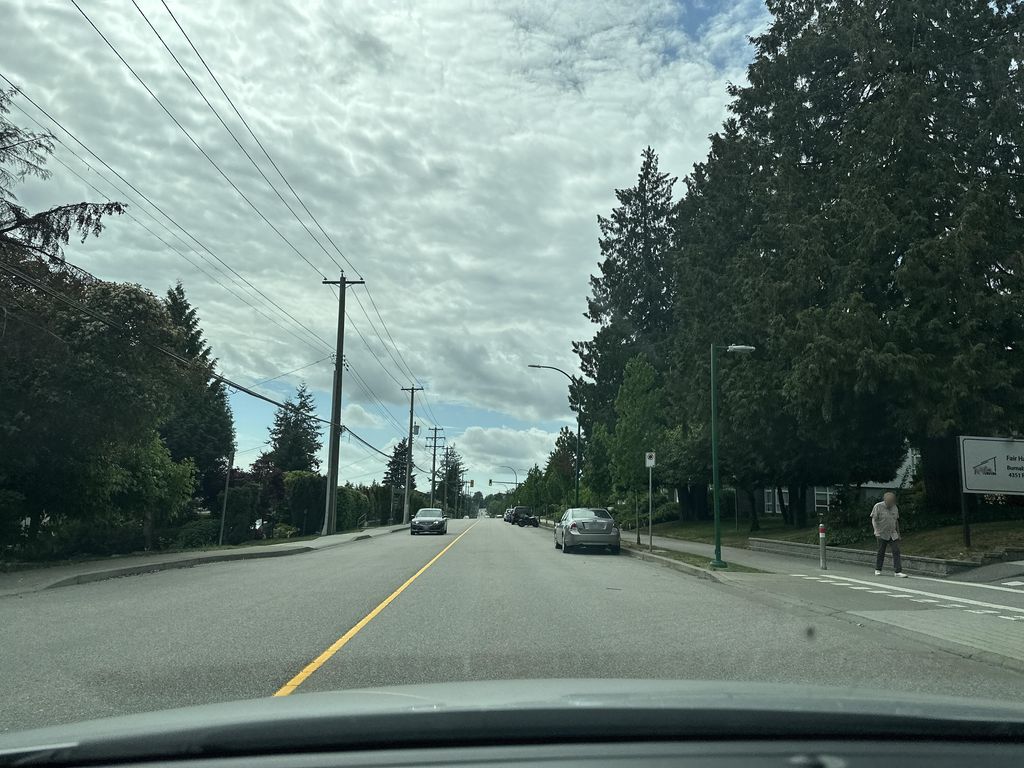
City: vancouver